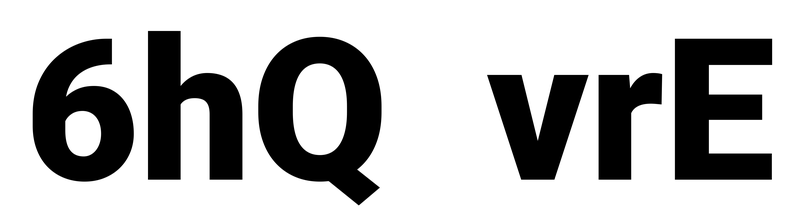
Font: Roboto_Black